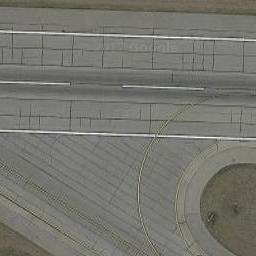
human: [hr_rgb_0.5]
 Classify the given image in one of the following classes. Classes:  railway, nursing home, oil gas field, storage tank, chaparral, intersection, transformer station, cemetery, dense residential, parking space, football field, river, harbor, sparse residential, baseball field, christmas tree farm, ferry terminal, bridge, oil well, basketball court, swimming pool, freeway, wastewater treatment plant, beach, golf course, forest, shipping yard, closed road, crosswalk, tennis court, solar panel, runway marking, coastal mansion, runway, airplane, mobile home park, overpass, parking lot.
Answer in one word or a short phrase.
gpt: runway